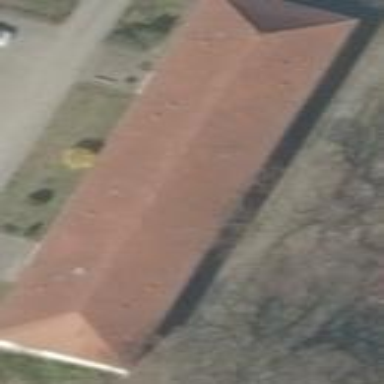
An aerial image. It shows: Apartment building with hipped roof.